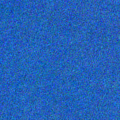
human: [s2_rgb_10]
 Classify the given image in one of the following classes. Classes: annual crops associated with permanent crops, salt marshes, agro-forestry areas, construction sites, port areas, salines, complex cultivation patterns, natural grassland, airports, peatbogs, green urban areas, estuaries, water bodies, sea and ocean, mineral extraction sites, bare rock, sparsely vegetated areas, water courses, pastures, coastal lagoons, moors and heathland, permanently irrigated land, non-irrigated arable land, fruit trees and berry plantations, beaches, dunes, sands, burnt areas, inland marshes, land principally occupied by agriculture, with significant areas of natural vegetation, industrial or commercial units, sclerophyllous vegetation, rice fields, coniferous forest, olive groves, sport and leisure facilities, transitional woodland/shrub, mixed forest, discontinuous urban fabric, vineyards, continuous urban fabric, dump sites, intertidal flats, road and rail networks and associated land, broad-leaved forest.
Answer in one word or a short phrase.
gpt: sea and ocean